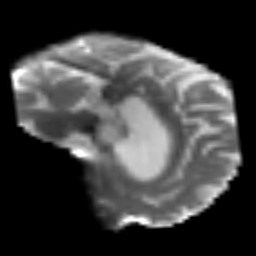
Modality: T2w
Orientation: sagittal
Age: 40
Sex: male
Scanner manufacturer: siemens
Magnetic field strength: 3 T
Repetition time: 3.2 s
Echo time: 0.081 s